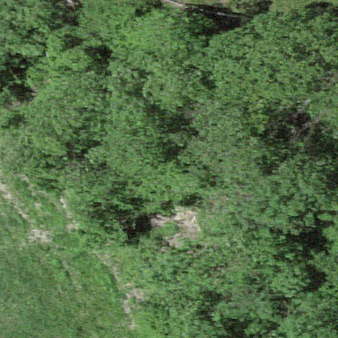
Label: other